The image is a wavelet scalogram (time versus scale/frequency) of a rolling-element bearing's vibration signal. Classify the bearing condition as one of: normal, inner_race, outer_race, ball.
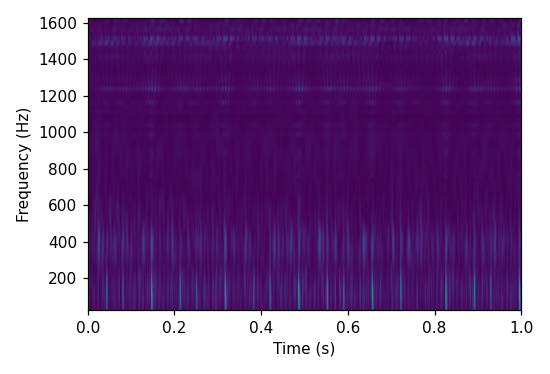
Answer: outer_race